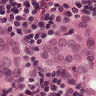
Metastatic tissue present: yes